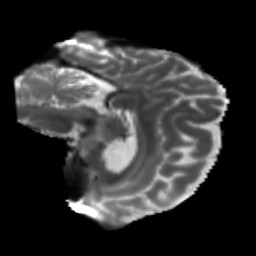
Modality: T2w
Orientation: sagittal
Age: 56
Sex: female
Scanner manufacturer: siemens
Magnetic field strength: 3 T
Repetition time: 5.25 s
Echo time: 0.08 s